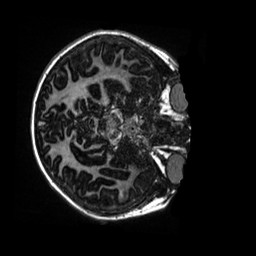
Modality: MP2RAGE
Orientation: axial
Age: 10
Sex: female
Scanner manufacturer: siemens
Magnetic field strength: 3 T
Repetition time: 4 s
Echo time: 0.00303 s